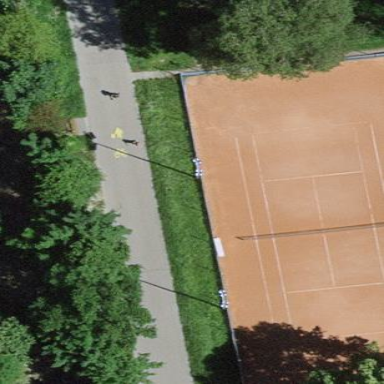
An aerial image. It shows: Tennis court with tartan surface located on pitch designated for leisure land.